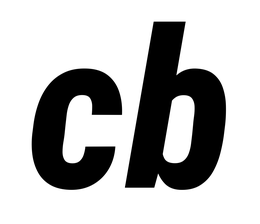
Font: Roboto-Italic_Condensed_ExtraBold_Italic